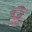
Label: 8